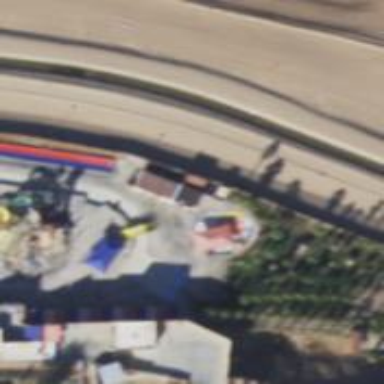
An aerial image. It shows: Water slide attraction.